This grayscale texture is a bearing vibration snapshot reshaped row-by-row into a square image. What is the most likely bearing condition (normal, inner_race, outer_race, ball)?
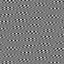
Answer: outer_race